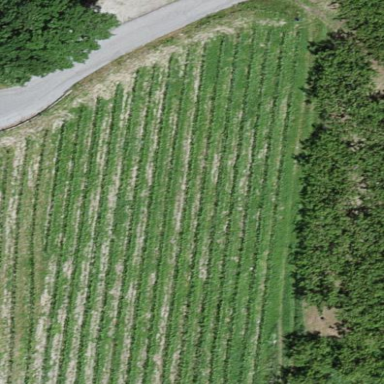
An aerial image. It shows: Vineyard with grape crops.